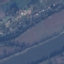
Land use / land cover: River